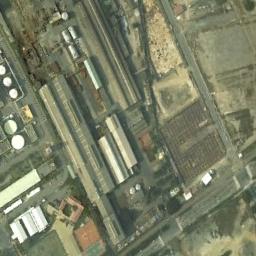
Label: industrial_area